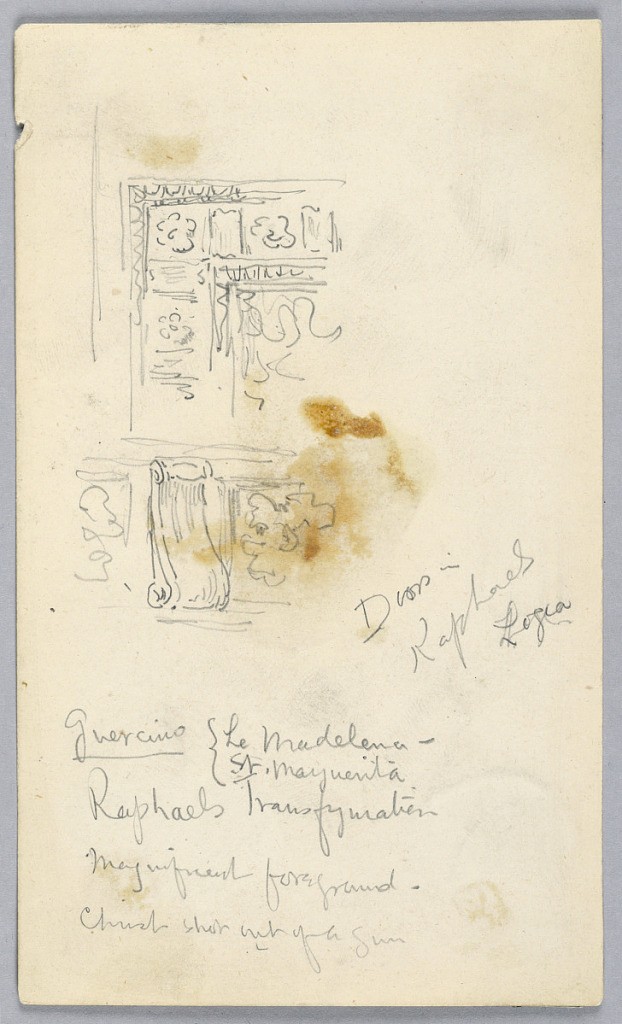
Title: Architectural Details
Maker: Arnold William Brunner, American, 1857–1925
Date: ca. 1881
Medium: Graphite on paper
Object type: Drawing
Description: Upper left of decorative panels in Raphael's Logia, below, notes on Guercino.